Question: While debugging a web page in Chrome, my finger slipped and I pressed a combination of something (around the F12 key) on the keyboard. I got this screen:

Which is incredibly handy for developing mobile pages and actually something I've been looking for. Now I can't figure out how I got this.
So, how do I get back to this screen.
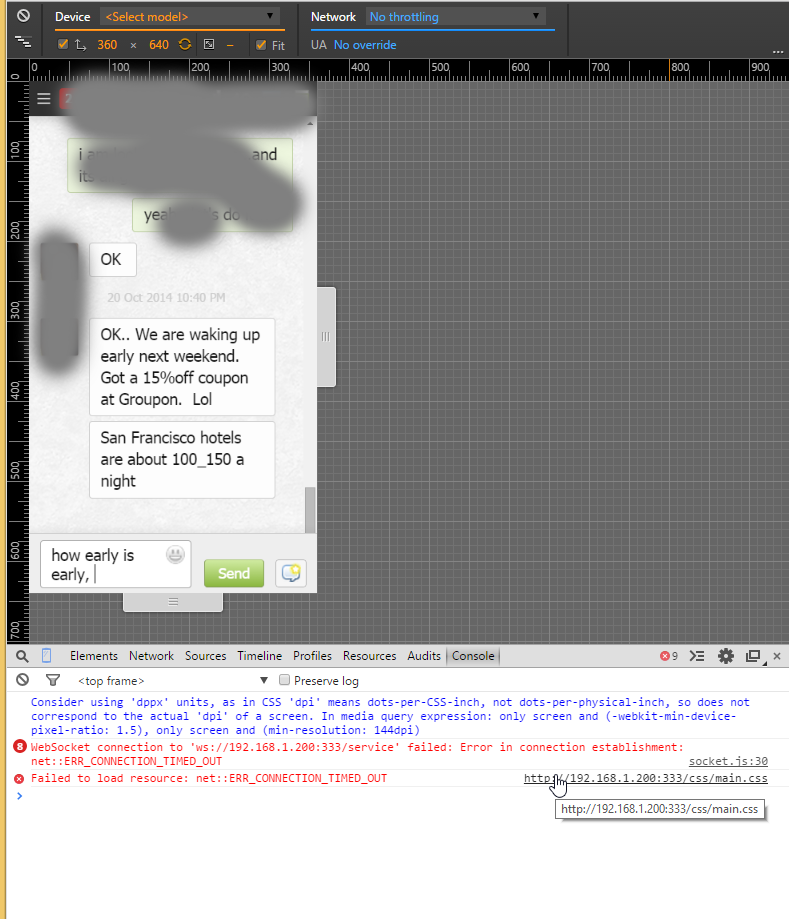
Answer: Simple, press F12 to open up the developer console.
Then, to show the device choice options:
'''
Ctrl + Shift + M in Windows/Linux
Cmd + Shift + M in Mac
'''
To show the ruler, go to:
> Under Settings > General > Show rulers a ruler can be enabled which
will be displayed when you hover over or select an element in the
Elements panel.
All keyboard shortcuts for Chrome can be found here:
<URL>